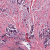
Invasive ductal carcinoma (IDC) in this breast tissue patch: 1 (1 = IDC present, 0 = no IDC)